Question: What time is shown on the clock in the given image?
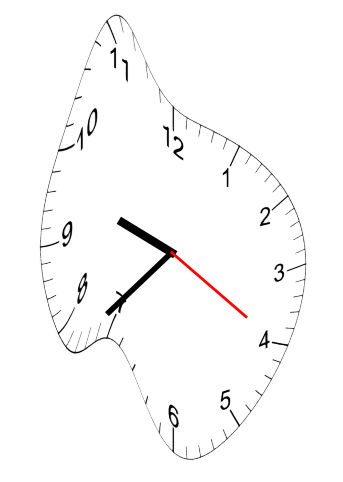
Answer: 09:37:20